Question: This is my angular code.
'''
dataService.addFrameInventory($routeParams.id, $scope.newFrameInventory)
.then(function() {
},
function() {
});
'''
This is my factory code
'''
var _addFrameInventory = function (frameId, newFrameInventory) {
var params = { frameId: frameId, newFrameInventory: newFrameInventory };
$http.post("../api/v1/FrameInventory/post", params)
.then(function (result) {
//success
},
function () {
//error
});
};
'''
This is my api controller
'''
public HttpResponseMessage Post([FromBody]FrameInventory frameInventory)
{
_repository.Save(frameInventory);
return Request.CreateResponse(HttpStatusCode.Created, frameInventory);
}
'''
This is my model
'''
public class FrameInventory
{
Id {get; set;} //Identity column
FrameId {get; set;}
Supplier {get; set;}
StockUnits {get; set;}
StockReceivedDate {get; set;}
StockUnits {get; set;}
...
}
'''
This is what I see in chrome. I've all values in 'params'.

But into the 'Post' method I could only retrieve FrameId correctly and the rest are being null. I'm sure that something is wrong with parameter passing itself. Because I've done unit testing, nothing wrong with the functionality of the method inside the 'Post'. But I'm not able to figure it out.
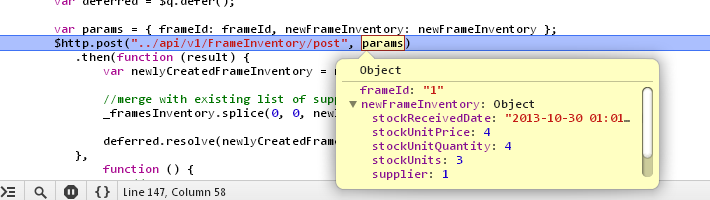
Answer: Looks like you are probably posting the wrong type of object.
You post is expecting to see a 'FrameInventory' object, containing 'FrameId' and a bunch of other things. It looks like you are handing it 'params' containing the object
'''
{ frameId: frameId, newFrameInventory: newFrameInventory }
'''
Going solely by your variable names, I expect
'''
$http.post("../api/v1/FrameInventory/post", params)
'''
should read
'''
$http.post("../api/v1/FrameInventory/post", newFrameInventory)
'''
so long as 'newFrameInventory' has the structure you have defined for 'FrameInventory'.